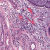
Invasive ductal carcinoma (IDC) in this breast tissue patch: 0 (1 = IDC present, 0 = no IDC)